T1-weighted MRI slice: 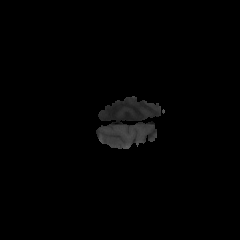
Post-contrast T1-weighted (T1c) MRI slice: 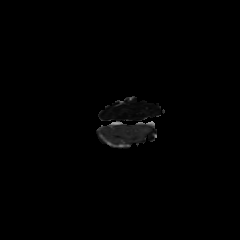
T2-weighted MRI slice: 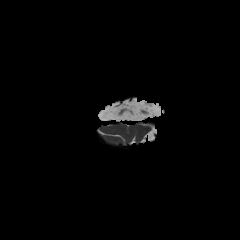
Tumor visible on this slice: no